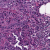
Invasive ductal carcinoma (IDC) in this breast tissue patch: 1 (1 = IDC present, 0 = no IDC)